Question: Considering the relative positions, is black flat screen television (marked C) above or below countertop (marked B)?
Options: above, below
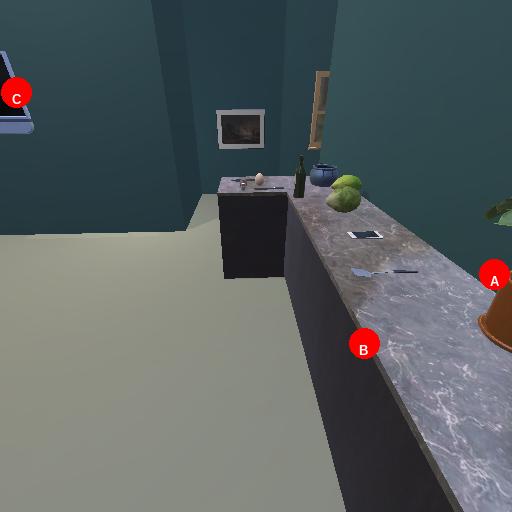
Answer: above